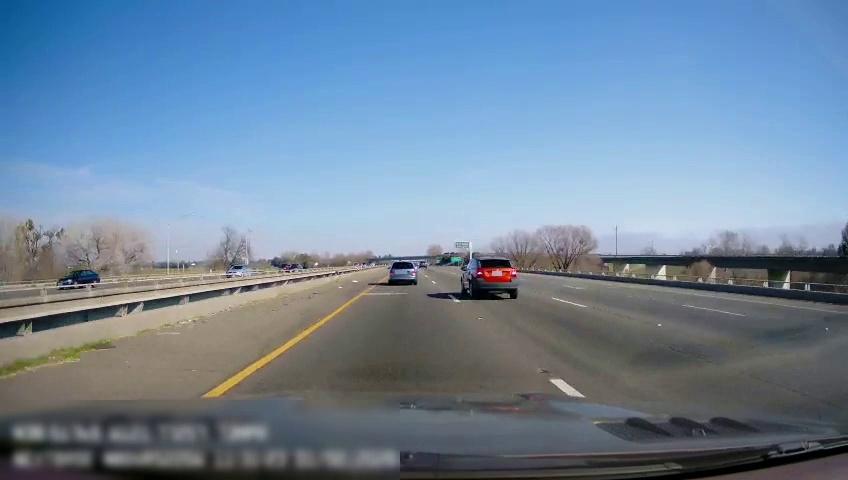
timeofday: Day
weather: Sunny
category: Drivable Space
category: Drivable Space
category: Vehicles | SUV
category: Vehicles | Car
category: Vehicles | Car
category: Vehicles | Car
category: Vehicles | Car
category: Vehicles | Car
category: Vehicles | SUV
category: Lanes | Current Lane
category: Lanes | Current Lane
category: Lanes | Alternate Lane
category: Lanes | Alternate Lane
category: Lanes | Alternate Lane
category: Traffic | Signs